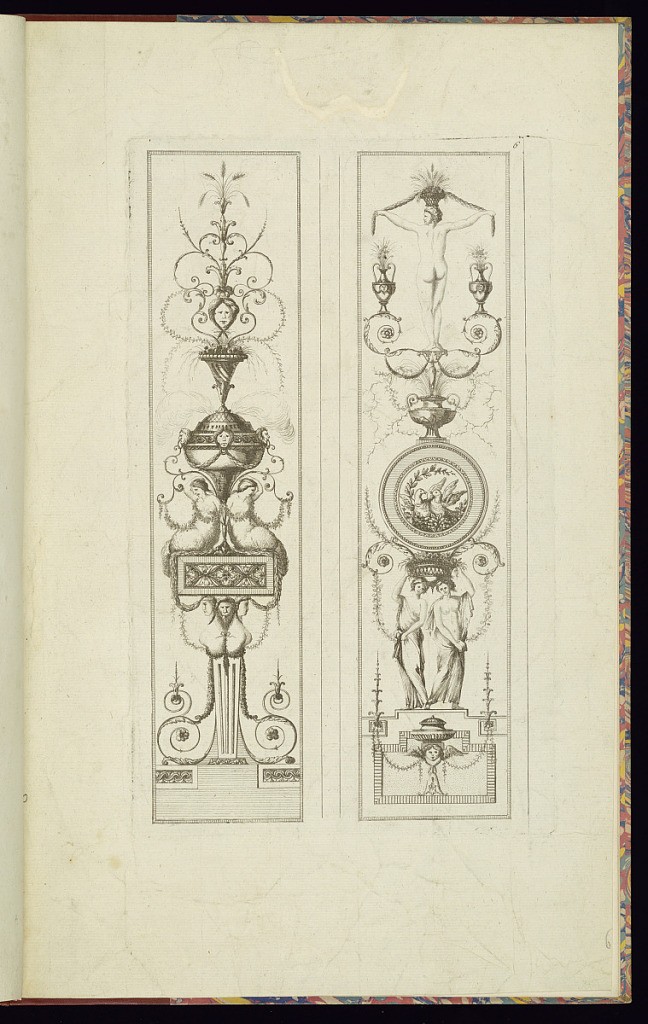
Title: Two Vertical Arabesque Panel Designs
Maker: Jean-Baptiste Fay, French, active 1765 – 1790s
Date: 1765
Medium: Etching on laid paper
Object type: Print
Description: Sixth plate from a series of ornament panel designs. Two vertical panels with arabesque and neoclassical motifs including leaves, grasses, flowers, festoons of flowers and leaves, vases, basket of flowers, female figures, herms, putto, birds, roundels, incense burner, mask, rosettes, fleurons, rinceaux, scrolling foliage, fluting, Greek-key, repeating patterns with beads, lamb's tongue, and wave motifs. The plate is numbered.